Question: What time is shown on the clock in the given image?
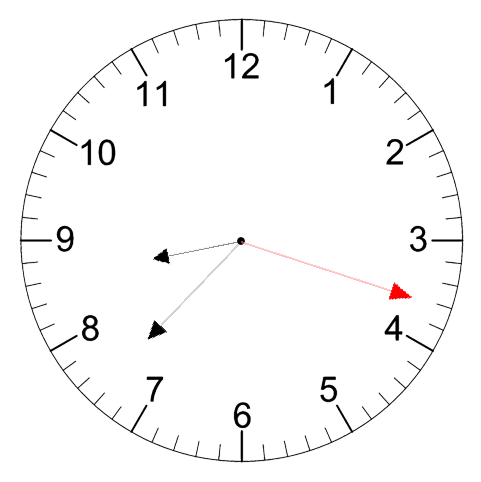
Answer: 08:37:18